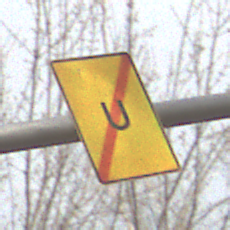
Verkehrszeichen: EndeUmleitung
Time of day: MorningAfternoon
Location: Outdoor (Nature)
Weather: PartlyCloudy
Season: Winter
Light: Natural